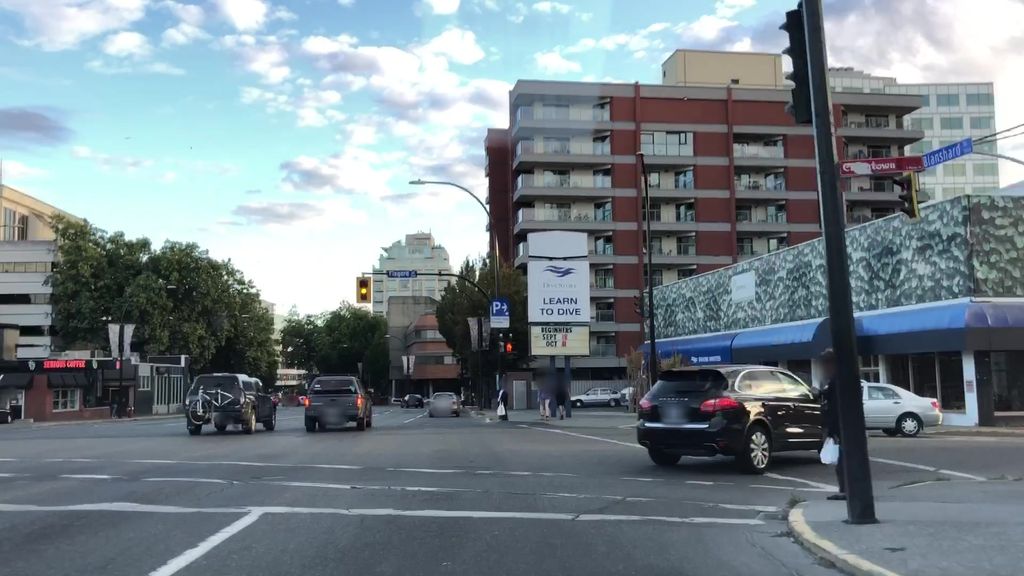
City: victoria